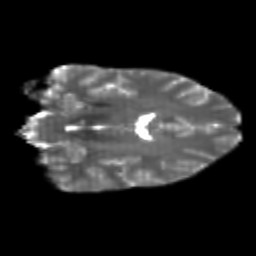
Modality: T2w
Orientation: coronal
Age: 25
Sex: female
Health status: healthy
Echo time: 0.074 s